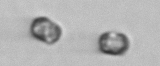
Label: Thalassiosira_sp_aff_mala